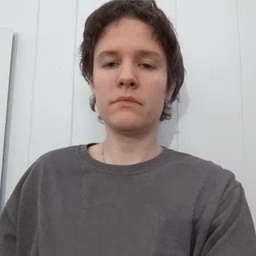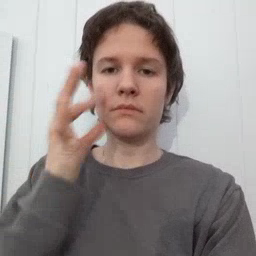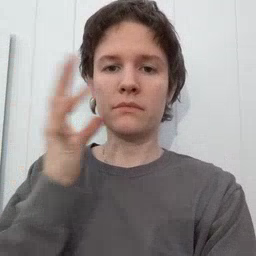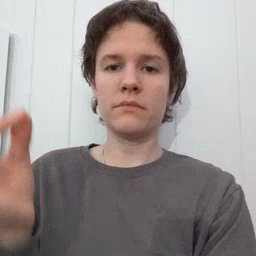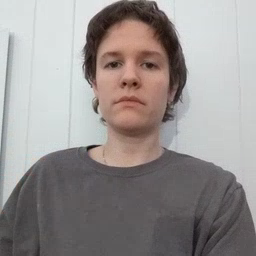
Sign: cat